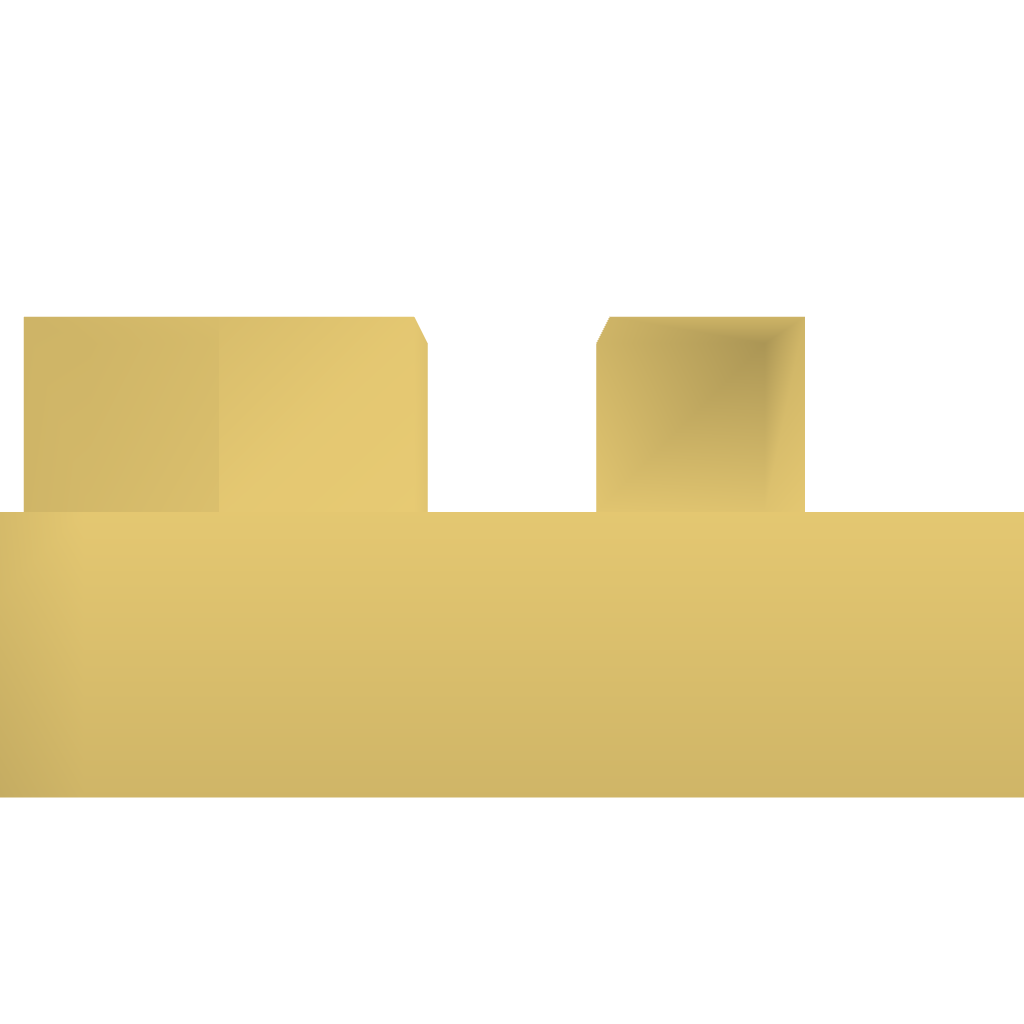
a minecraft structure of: Fast and minimalistic redstone pulser bad low quality